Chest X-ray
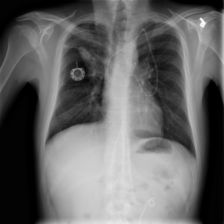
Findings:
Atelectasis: positive
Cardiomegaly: negative
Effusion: negative
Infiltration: negative
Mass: negative
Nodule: negative
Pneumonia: negative
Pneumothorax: negative
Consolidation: negative
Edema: negative
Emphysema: negative
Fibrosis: negative
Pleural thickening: negative
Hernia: negative